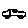
Label: car